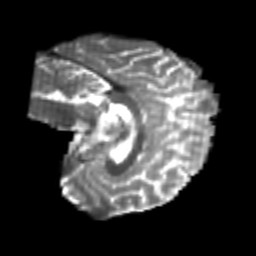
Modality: T2w
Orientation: sagittal
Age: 24
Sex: female
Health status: healthy
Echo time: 0.074 s